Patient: sex F, age 77
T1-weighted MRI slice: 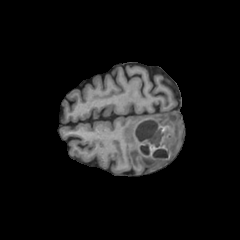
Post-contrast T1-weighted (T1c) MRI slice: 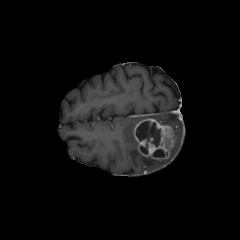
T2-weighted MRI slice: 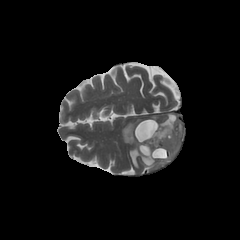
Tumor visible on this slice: yes
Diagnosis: Glioblastoma, IDH-wildtype
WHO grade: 4